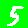
Digit: 5